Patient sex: M
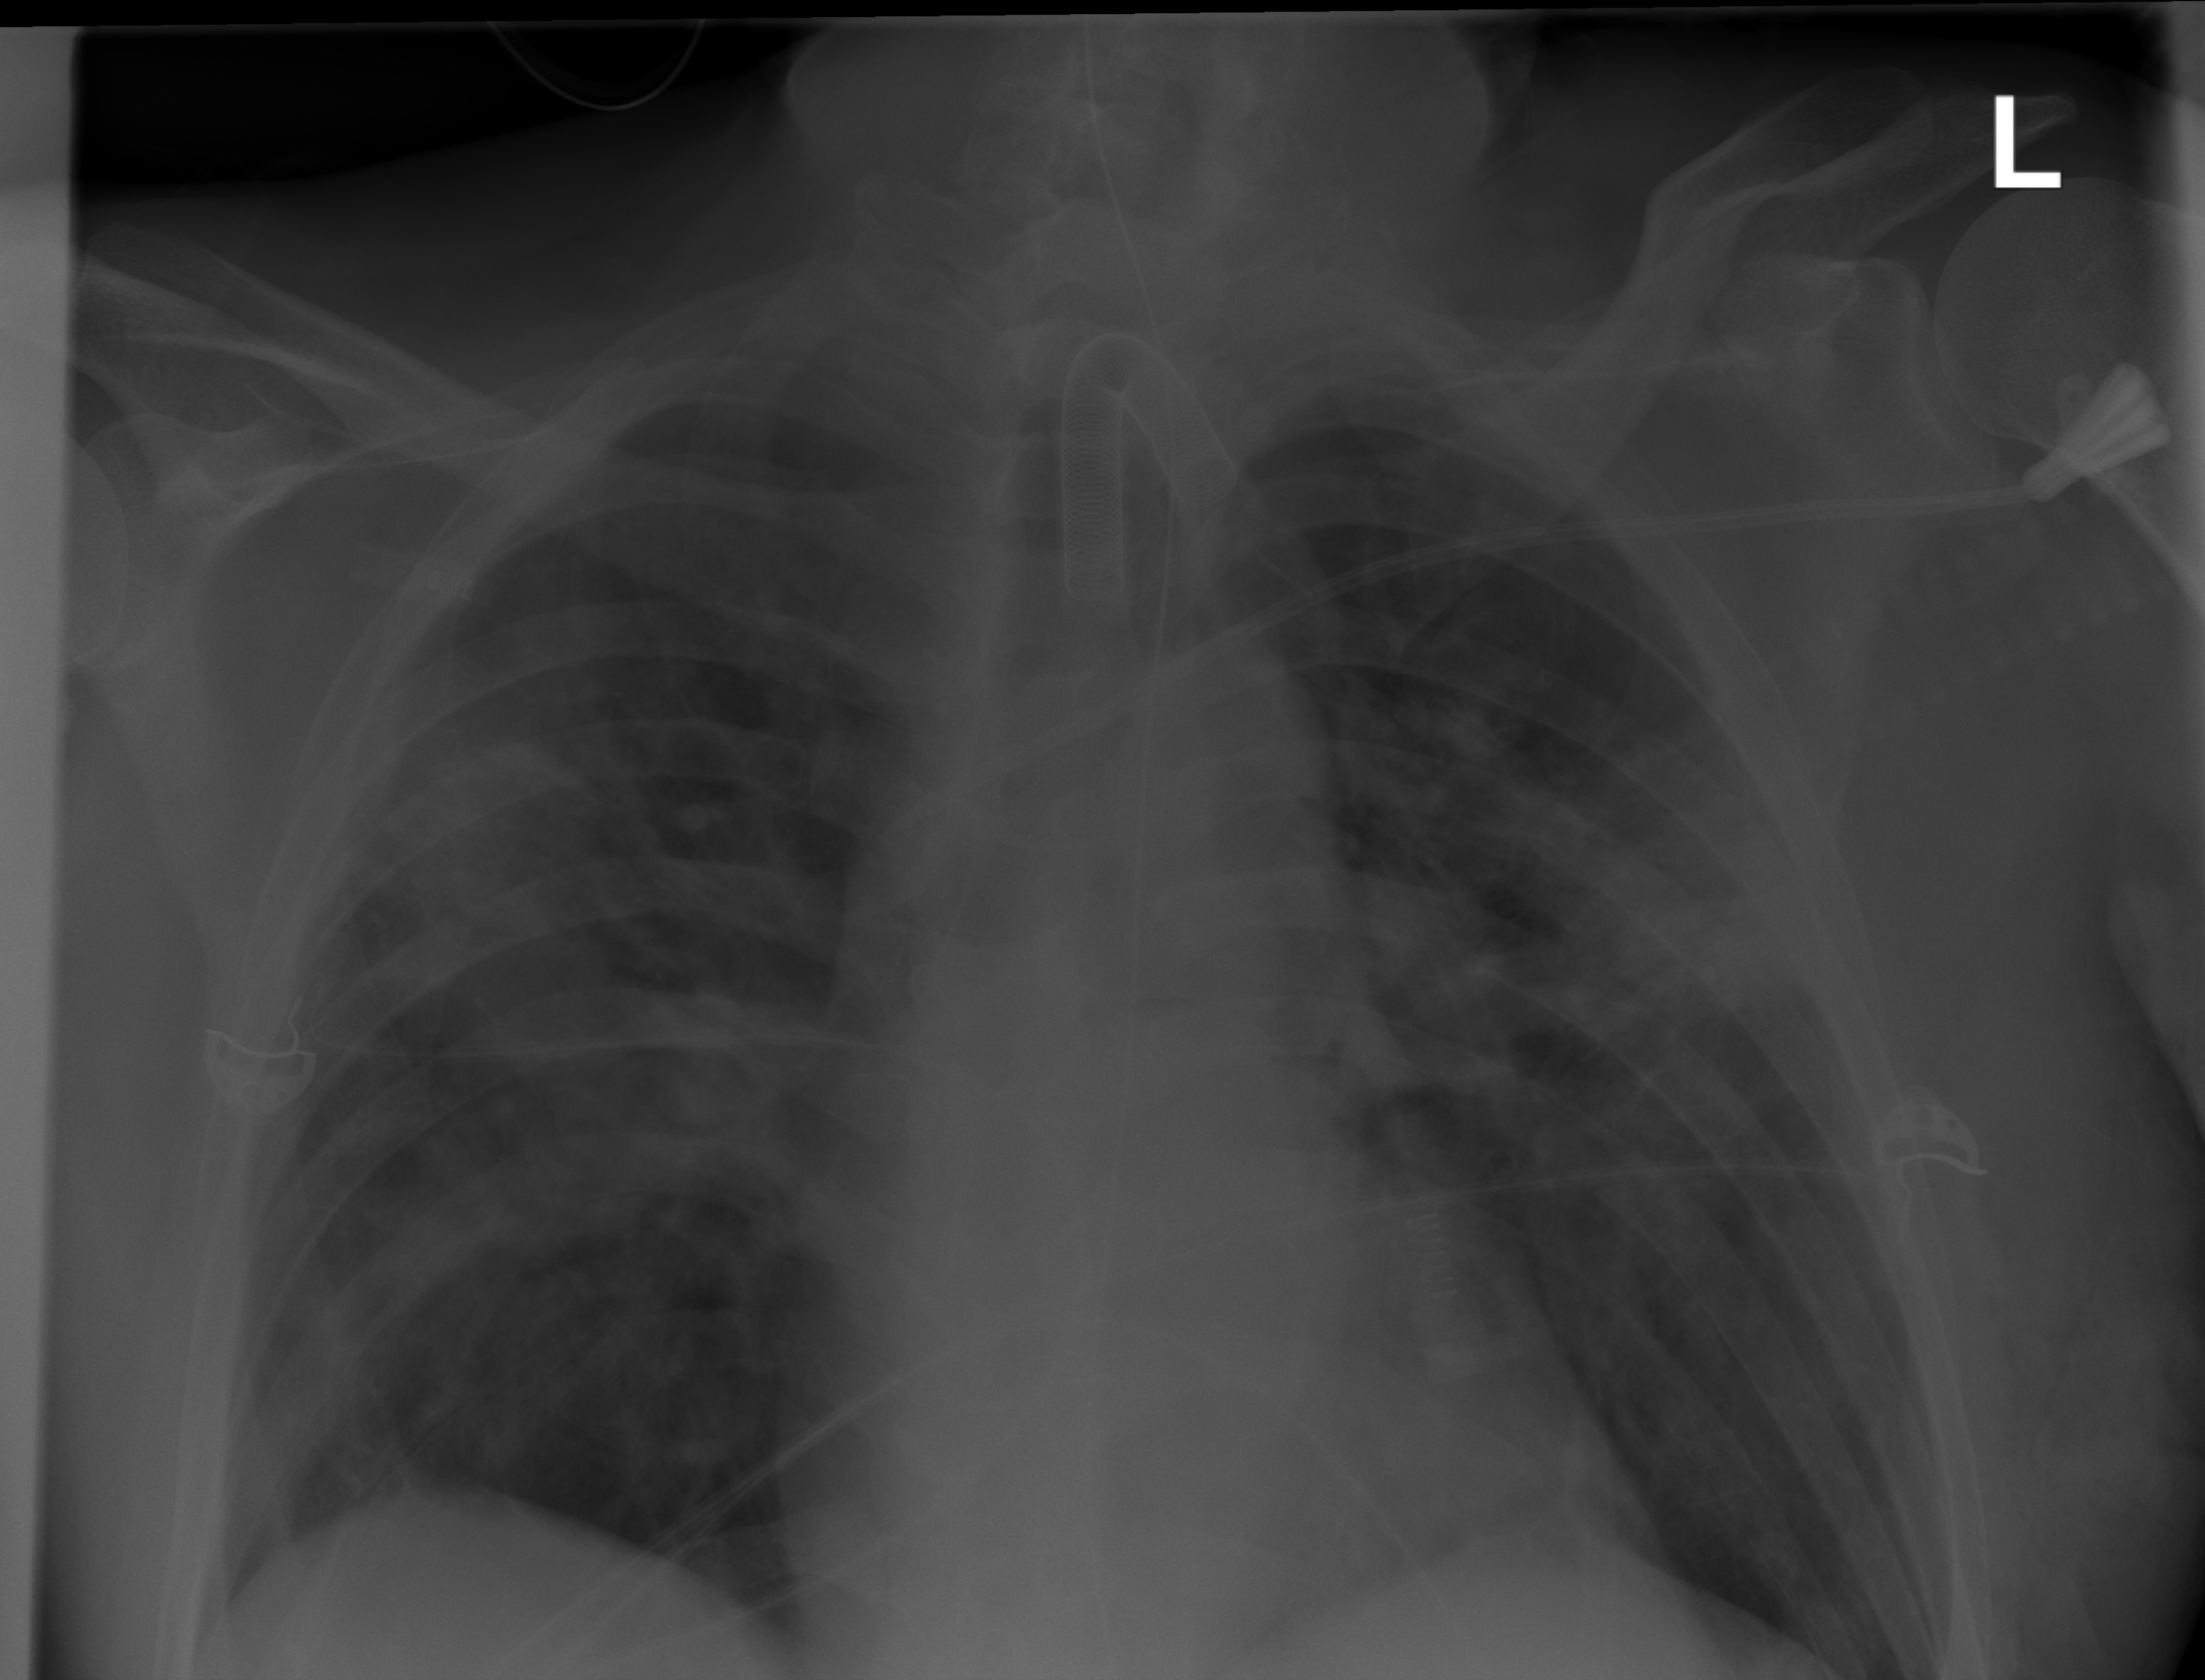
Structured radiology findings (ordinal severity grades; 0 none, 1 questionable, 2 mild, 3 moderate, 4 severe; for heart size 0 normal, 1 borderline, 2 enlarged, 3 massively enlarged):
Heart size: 0
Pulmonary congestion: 0
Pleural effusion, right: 0
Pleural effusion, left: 2
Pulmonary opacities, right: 2
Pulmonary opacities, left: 2
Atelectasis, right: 2
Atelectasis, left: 2